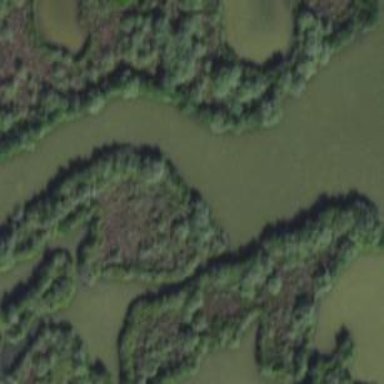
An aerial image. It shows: Wetland area with mangrove vegetation.